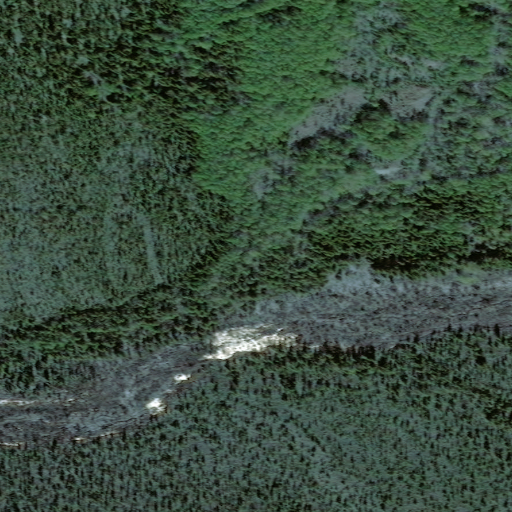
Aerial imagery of valley in Alaska named Birch Gulch containing only unknown